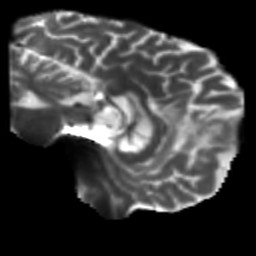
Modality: T2w
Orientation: sagittal
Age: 66
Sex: male
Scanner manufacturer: siemens
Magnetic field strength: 3 T
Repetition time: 5.47 s
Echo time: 0.0854 s